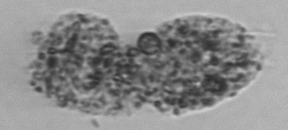
Label: fecal_pellet